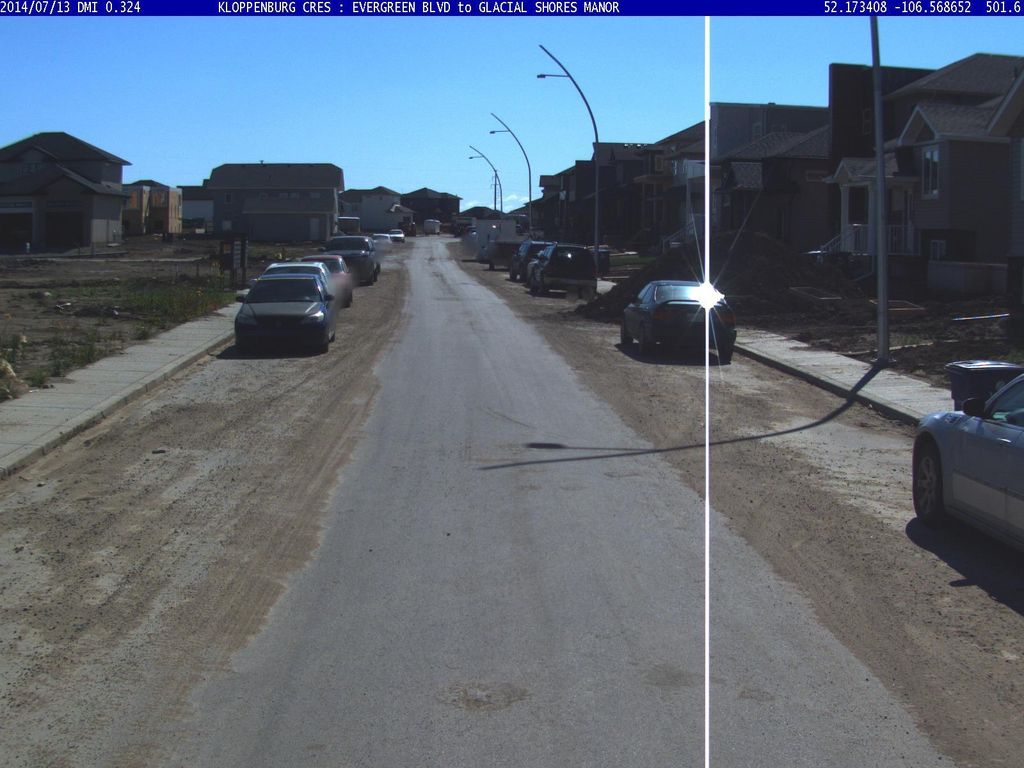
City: saskatoon